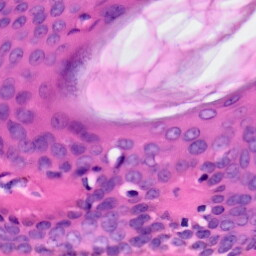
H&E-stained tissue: Skin